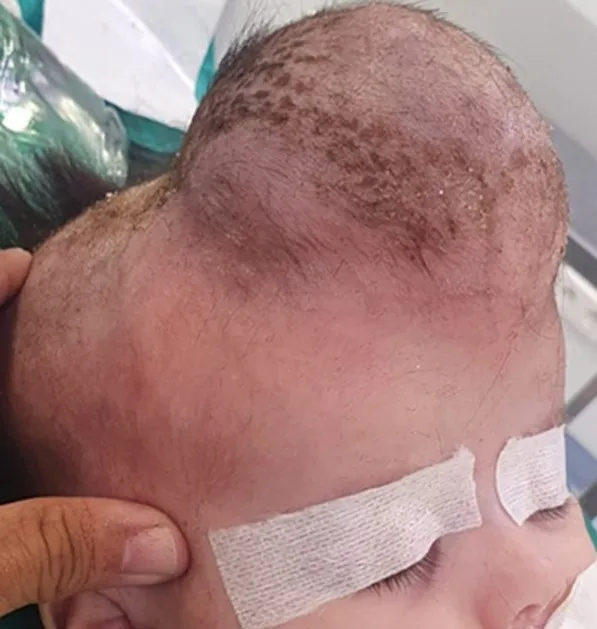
preoperative image of the frontal mass.
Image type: medical_photograph (skin_photograph)